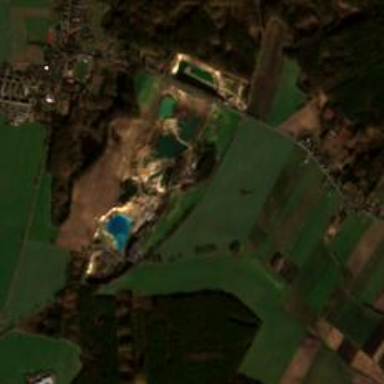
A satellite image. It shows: Quarry used for extracting aggregate resources.